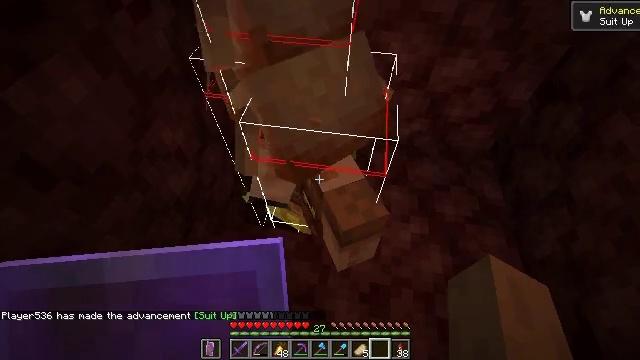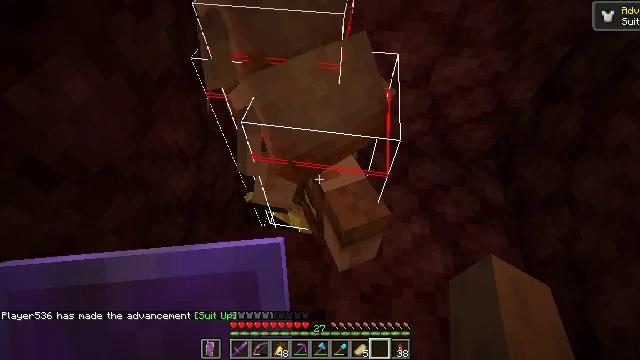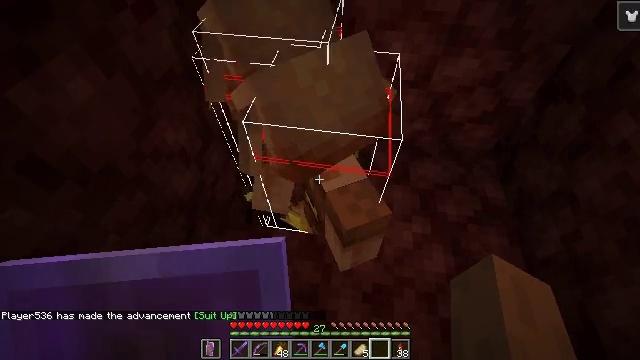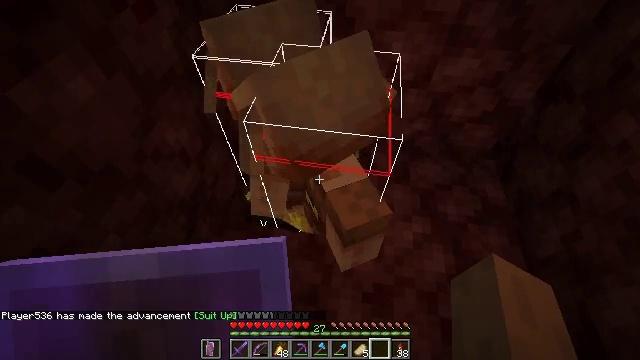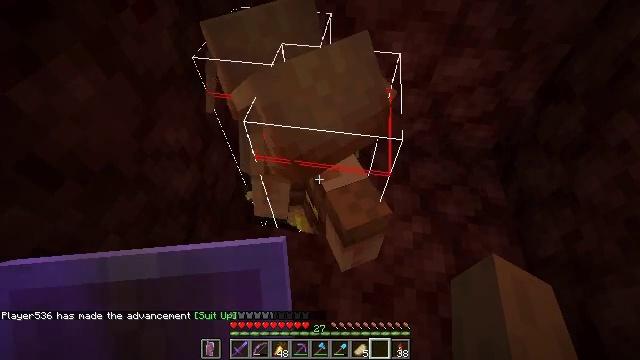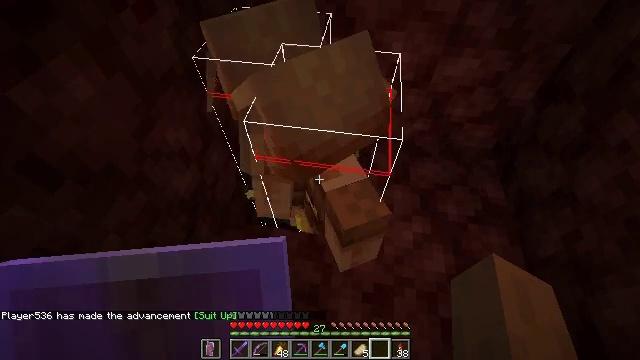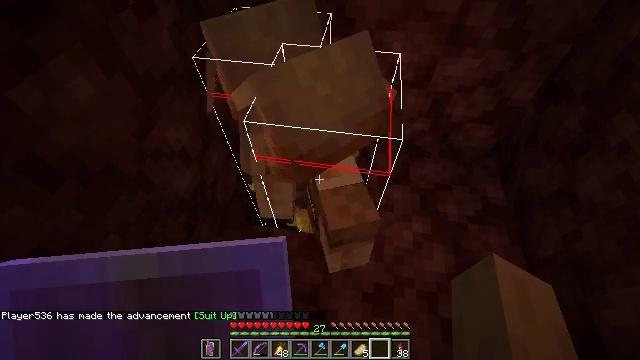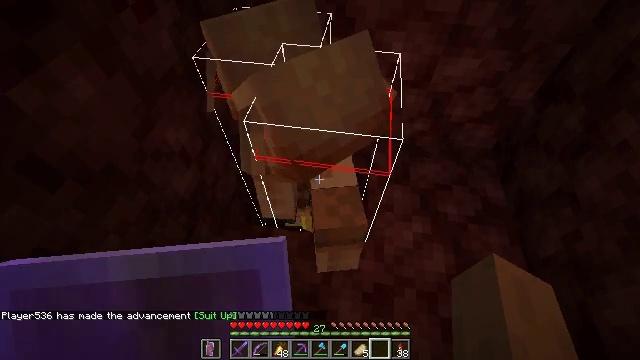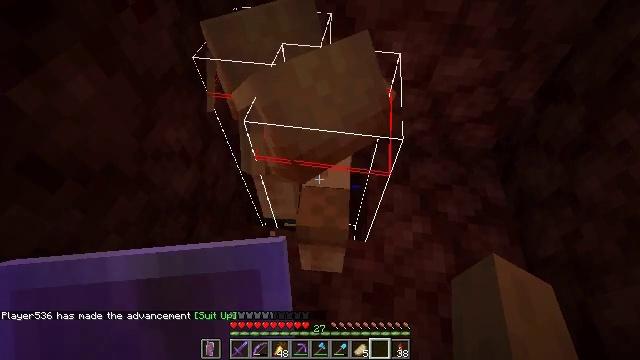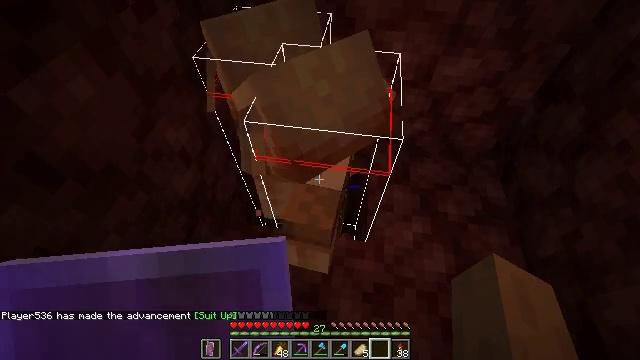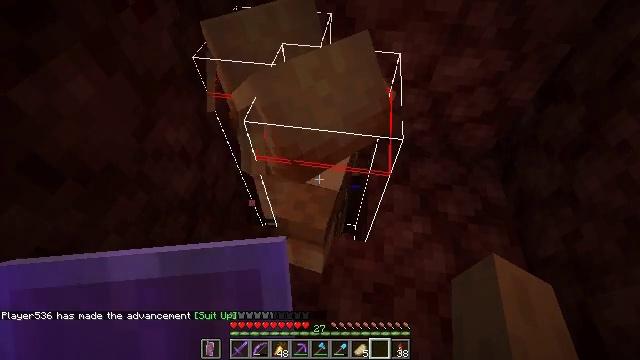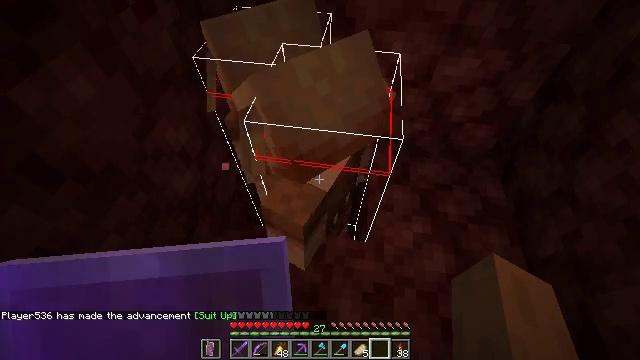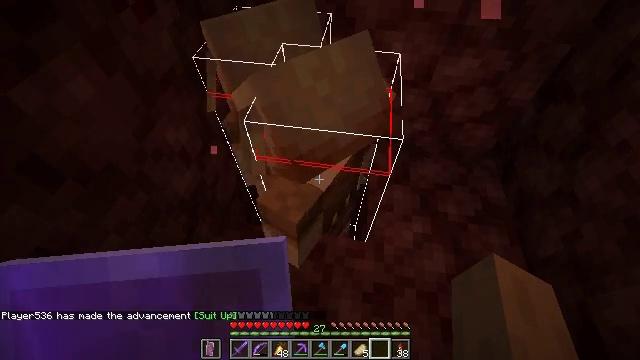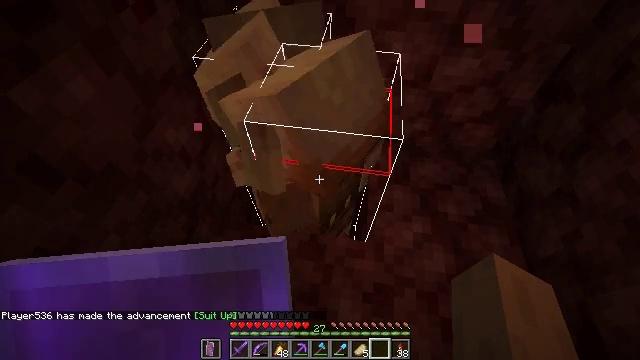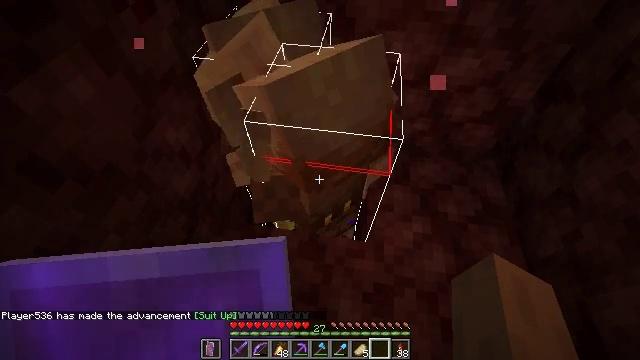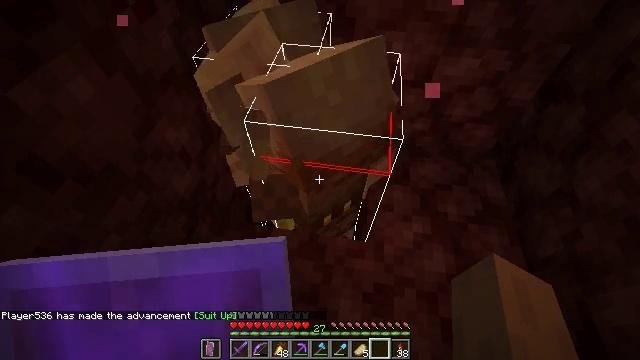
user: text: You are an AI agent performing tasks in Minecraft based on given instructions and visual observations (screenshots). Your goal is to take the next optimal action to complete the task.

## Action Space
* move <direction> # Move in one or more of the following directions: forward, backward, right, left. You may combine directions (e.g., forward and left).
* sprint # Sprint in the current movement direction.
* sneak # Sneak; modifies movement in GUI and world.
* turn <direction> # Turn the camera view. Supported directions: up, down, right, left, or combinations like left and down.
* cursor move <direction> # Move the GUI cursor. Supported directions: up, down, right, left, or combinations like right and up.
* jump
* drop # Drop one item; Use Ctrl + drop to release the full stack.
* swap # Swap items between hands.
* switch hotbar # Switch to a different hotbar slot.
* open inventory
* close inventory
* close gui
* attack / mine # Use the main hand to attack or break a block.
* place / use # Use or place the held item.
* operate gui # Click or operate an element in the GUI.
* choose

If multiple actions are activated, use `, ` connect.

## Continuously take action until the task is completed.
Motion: motion action
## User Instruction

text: Collect crimson nylium to use for building.
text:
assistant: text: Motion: no_op
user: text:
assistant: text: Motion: no_op
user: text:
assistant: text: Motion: no_op
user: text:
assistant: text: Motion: no_op
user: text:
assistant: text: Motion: no_op
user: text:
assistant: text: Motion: no_op
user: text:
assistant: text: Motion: no_op
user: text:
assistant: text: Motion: no_op
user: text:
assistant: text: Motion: no_op
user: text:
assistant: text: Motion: no_op
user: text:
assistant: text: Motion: no_op
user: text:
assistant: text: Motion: no_op
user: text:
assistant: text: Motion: no_op
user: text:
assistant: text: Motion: no_op
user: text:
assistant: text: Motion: no_op
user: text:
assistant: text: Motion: no_op
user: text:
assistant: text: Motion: no_op
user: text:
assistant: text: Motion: no_op
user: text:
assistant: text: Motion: no_op
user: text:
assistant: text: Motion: no_op
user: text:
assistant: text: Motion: no_op
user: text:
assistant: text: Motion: no_op
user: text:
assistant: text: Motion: turn left and up
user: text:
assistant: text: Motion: turn left and up
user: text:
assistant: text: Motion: no_op
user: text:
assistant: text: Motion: move back
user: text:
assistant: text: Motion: move back
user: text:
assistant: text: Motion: move back
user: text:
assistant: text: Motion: move back
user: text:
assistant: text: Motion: move back